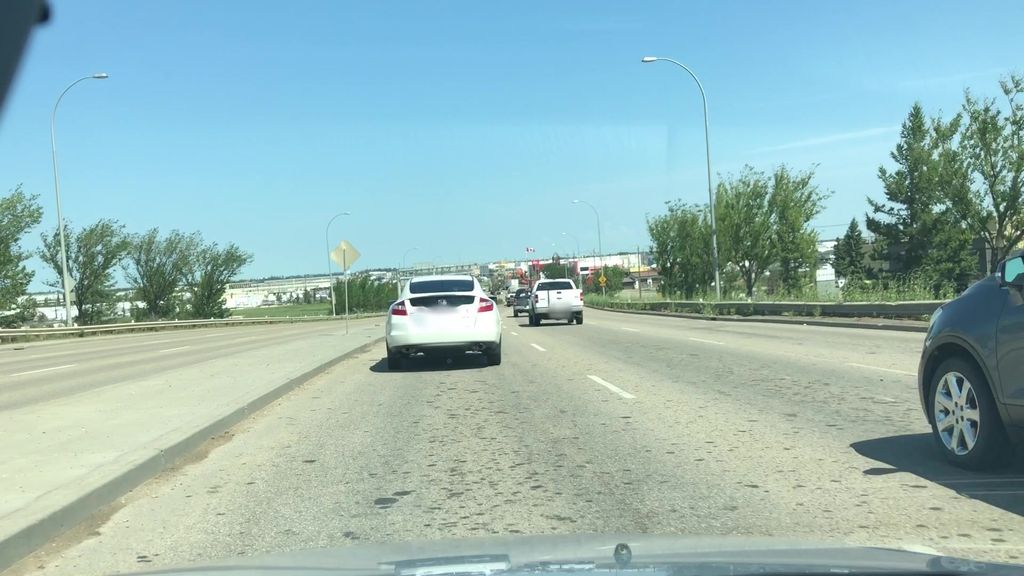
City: edmonton